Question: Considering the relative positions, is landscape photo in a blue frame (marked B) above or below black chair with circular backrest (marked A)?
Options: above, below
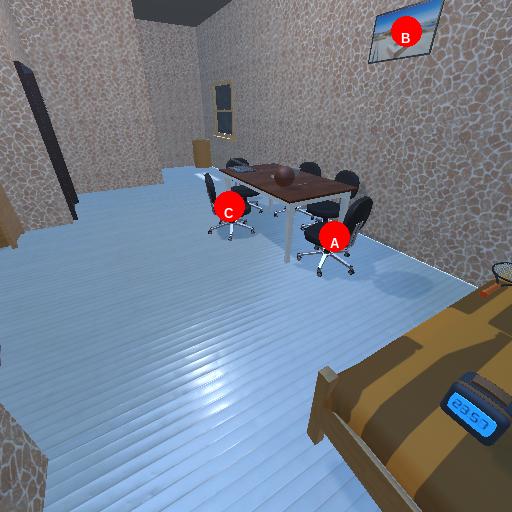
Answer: above